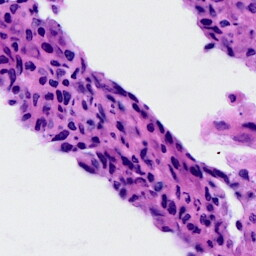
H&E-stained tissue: Cervix